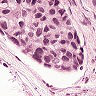
Metastatic tissue present: yes